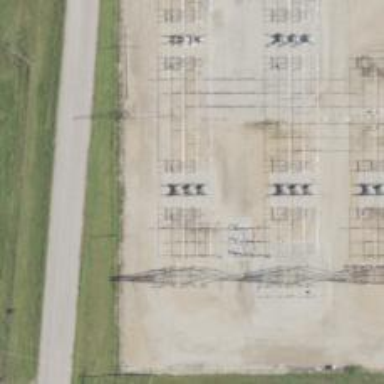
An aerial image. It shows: Switch for power supply.